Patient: sex M, age 65
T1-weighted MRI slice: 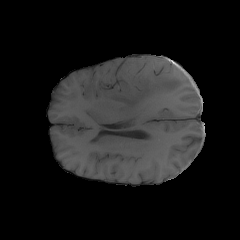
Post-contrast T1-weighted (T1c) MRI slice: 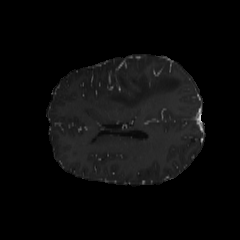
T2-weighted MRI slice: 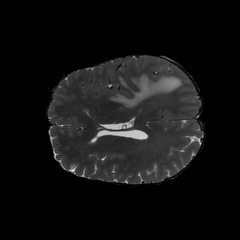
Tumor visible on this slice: yes
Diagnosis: Glioblastoma, IDH-wildtype
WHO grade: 4